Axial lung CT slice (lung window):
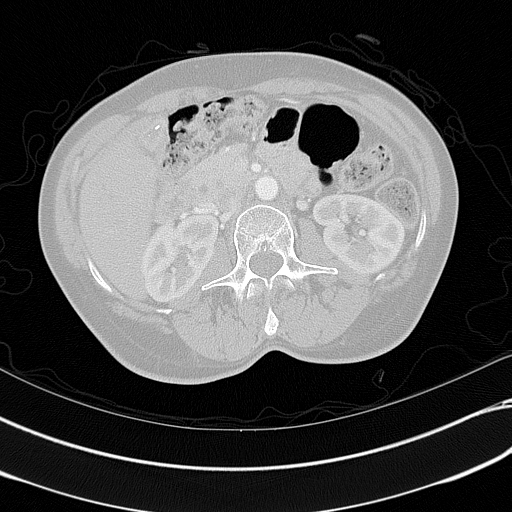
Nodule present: no